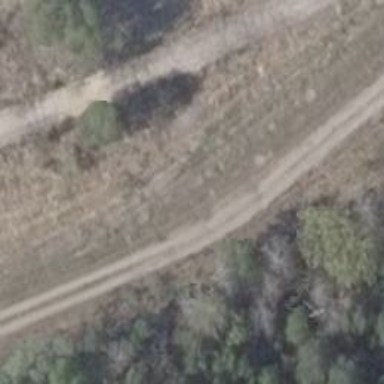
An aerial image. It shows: Gravel track of grade3 type.